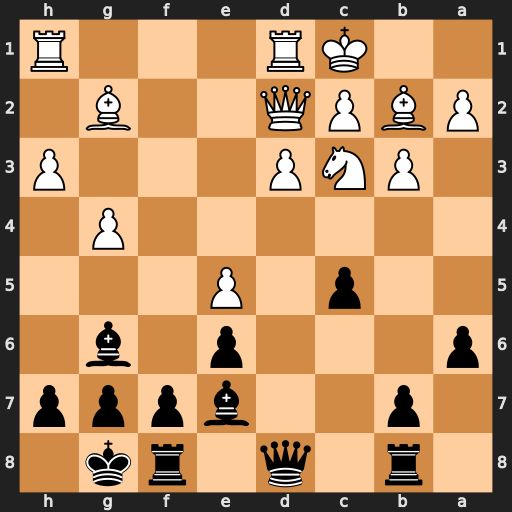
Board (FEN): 1r1q1rk1/1p2bppp/p3p1b1/2p1P3/6P1/1PNP3P/PBPQ2B1/2KR3R
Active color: b
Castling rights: -
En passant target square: -
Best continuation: Bg5 h4 Bxd2+